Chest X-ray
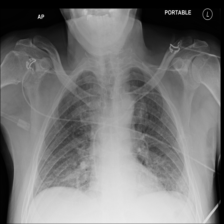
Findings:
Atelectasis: negative
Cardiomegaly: negative
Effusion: negative
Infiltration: negative
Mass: negative
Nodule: negative
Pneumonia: negative
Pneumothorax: negative
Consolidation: negative
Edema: negative
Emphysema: negative
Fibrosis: negative
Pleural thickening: negative
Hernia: negative